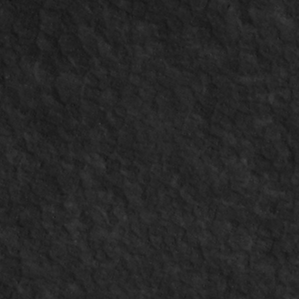
Label: non_frost